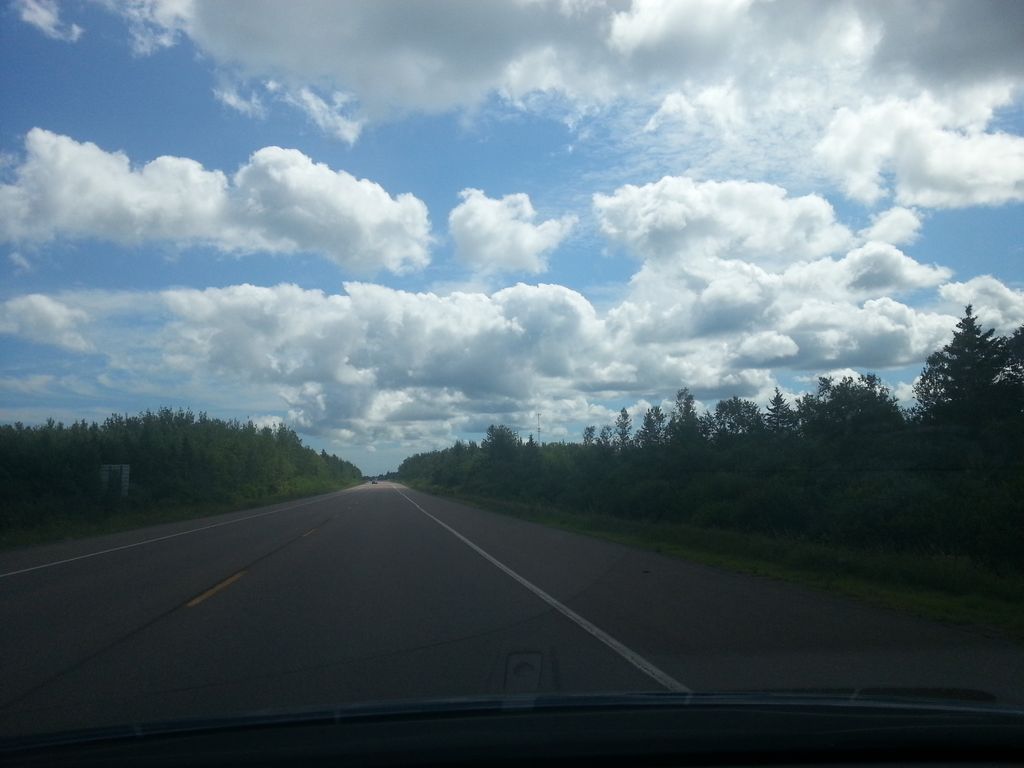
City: charlottetown